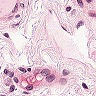
Metastatic tissue present: no